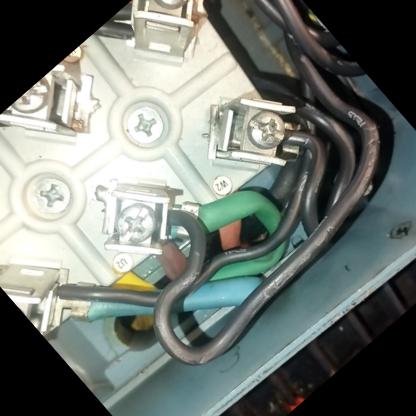
Klasa: inne